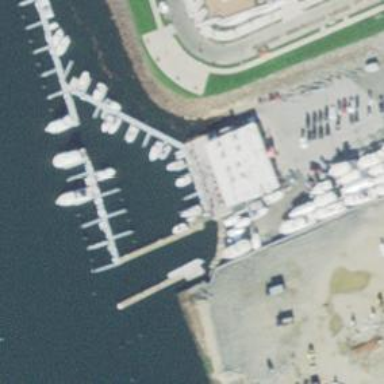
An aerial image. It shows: Man-made pier.